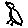
Label: bird